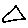
Label: triangle